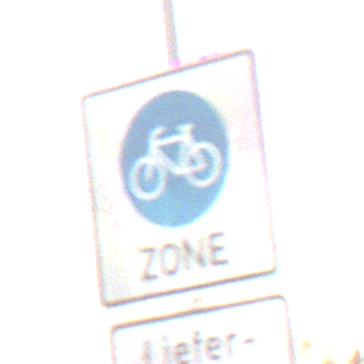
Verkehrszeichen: BeginnFahrradzone
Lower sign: BesondereFahrzeugeUndTransportgueter5
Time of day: SunriseSunset
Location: Outdoor (Nature)
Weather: Clear
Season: NotSpecified
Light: Natural